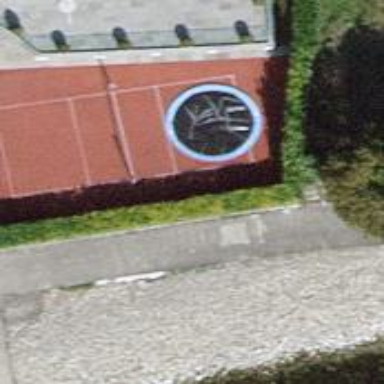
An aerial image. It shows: Tennis court on pitch.